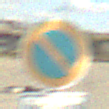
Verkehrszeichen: EingeschraenktesHalteverbot
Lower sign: ZeitangabenMitBeschraenkungAufWochentage7
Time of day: MorningAfternoon
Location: Outdoor (RoadRail)
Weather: PartlyCloudy
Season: NotSpecified
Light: Natural